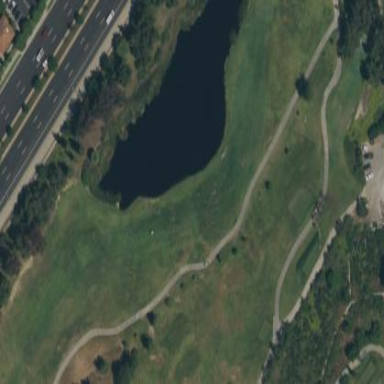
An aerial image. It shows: Water hazard on golf course. The hazard is natural water feature.